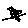
Label: bird